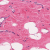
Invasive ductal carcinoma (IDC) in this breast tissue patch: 0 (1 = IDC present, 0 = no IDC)